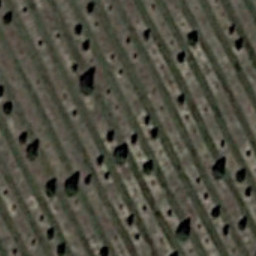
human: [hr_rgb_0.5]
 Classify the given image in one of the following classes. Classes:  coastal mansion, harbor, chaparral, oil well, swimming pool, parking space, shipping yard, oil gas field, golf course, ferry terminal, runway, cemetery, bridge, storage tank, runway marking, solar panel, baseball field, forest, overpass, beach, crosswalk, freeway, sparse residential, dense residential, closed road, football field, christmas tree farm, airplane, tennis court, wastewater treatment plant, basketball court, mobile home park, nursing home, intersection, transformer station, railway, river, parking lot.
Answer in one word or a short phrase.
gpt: christmas tree farm